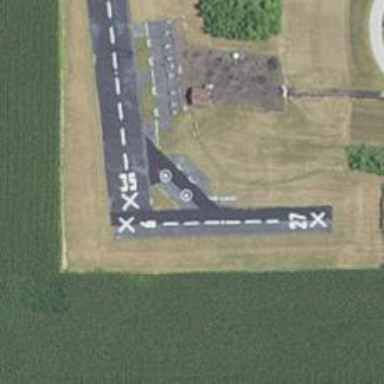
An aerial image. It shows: Image showing helipad at airport.